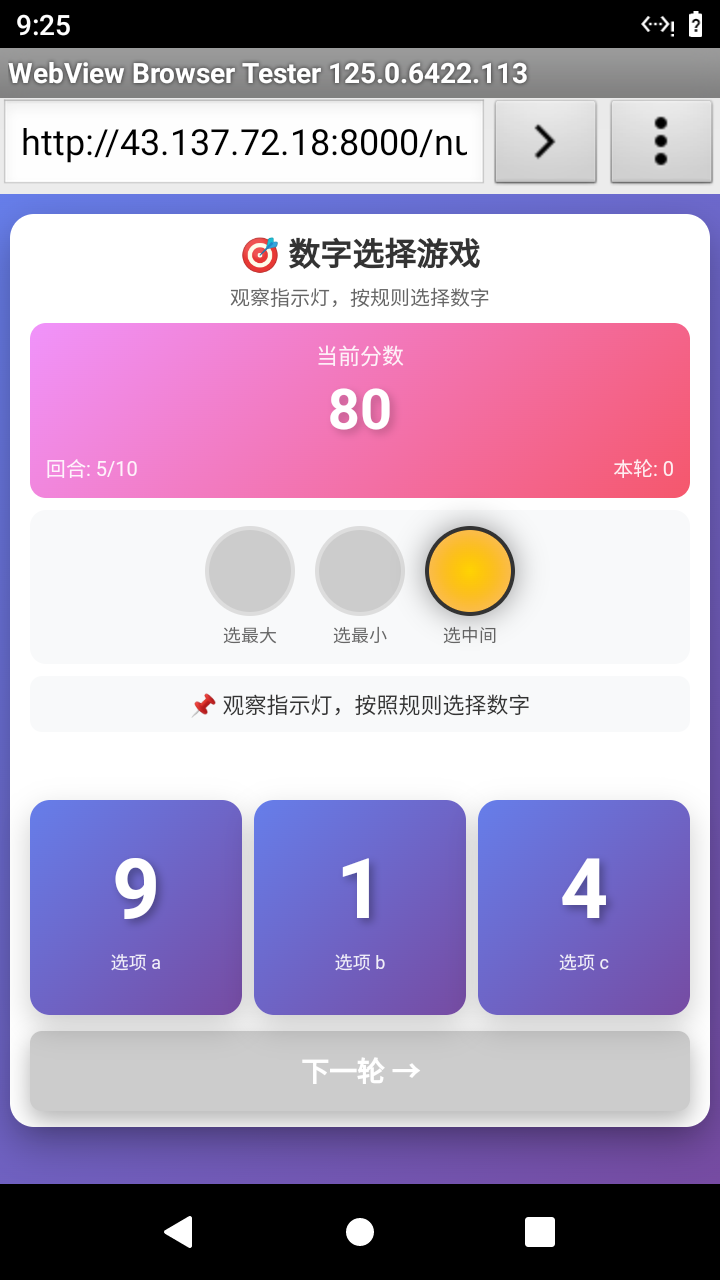

Select the correct number based on the traffic light color.
Answer: 2